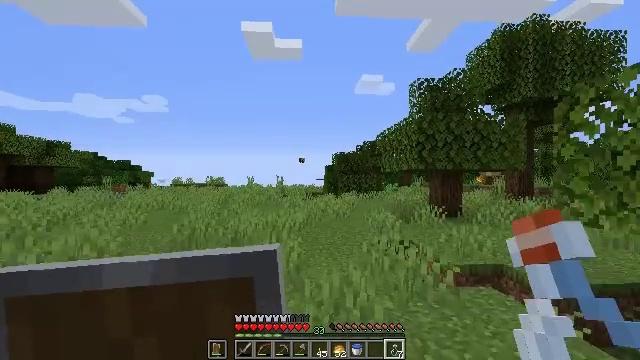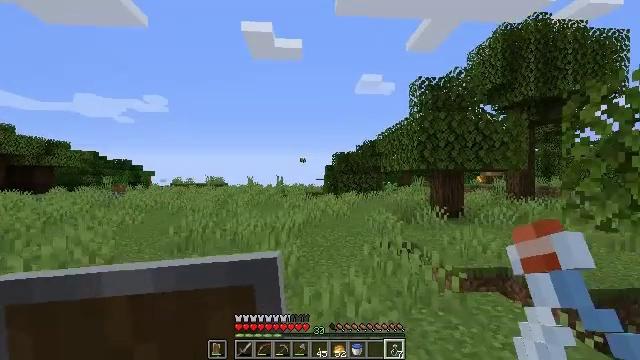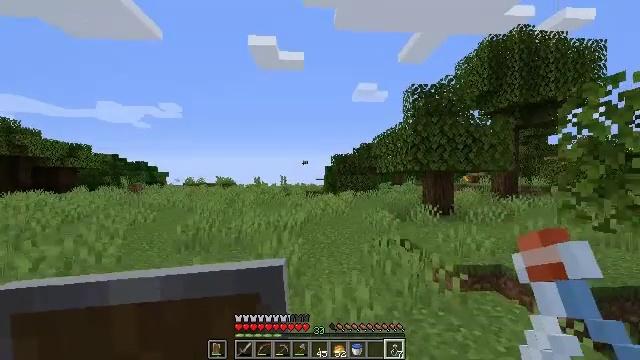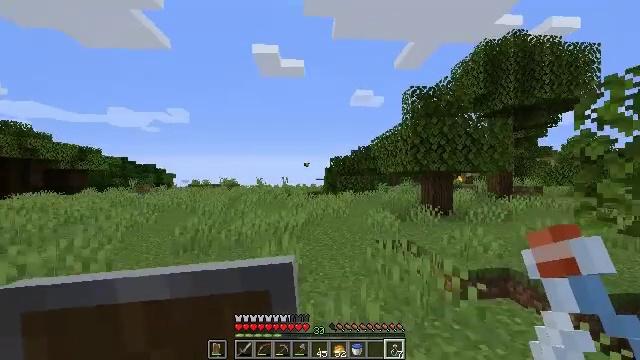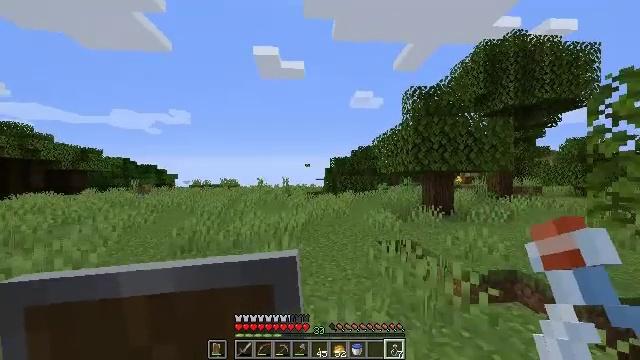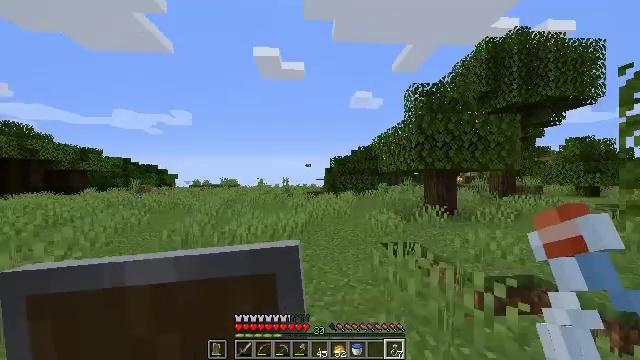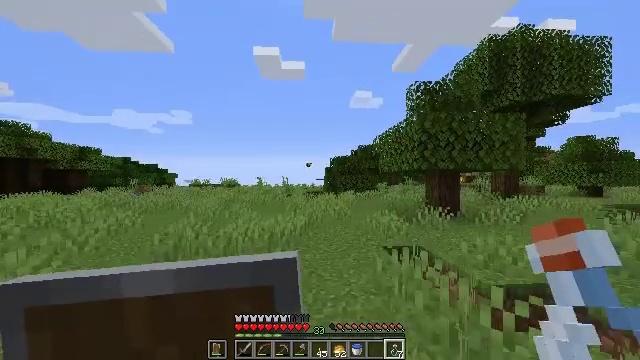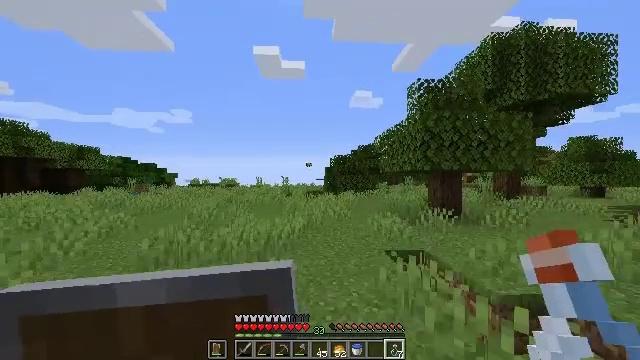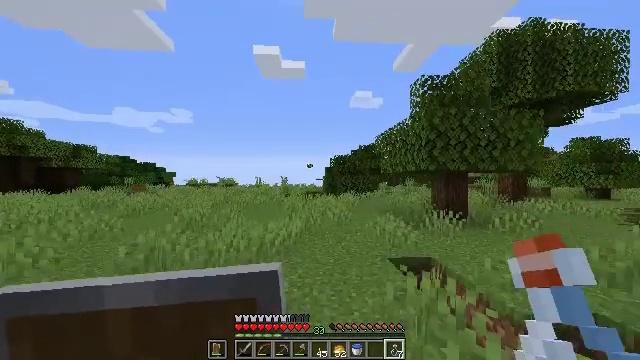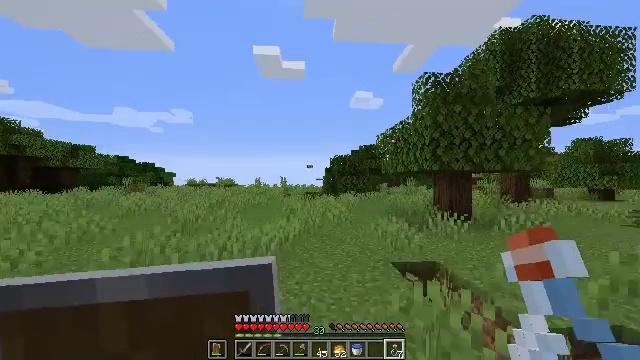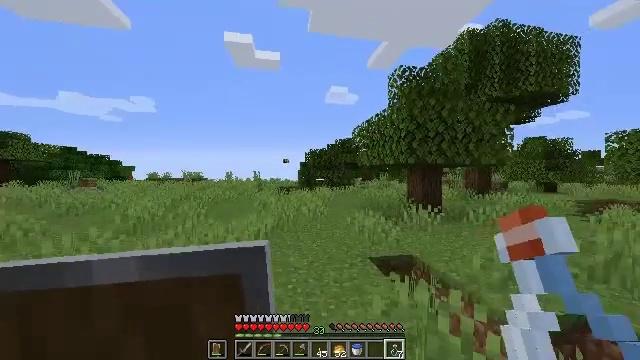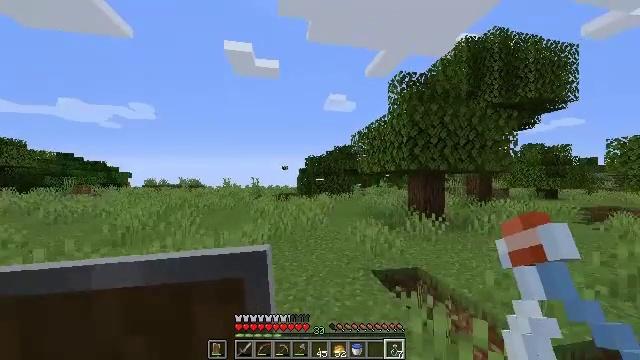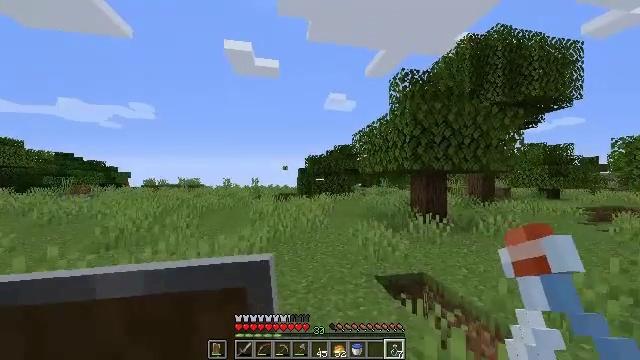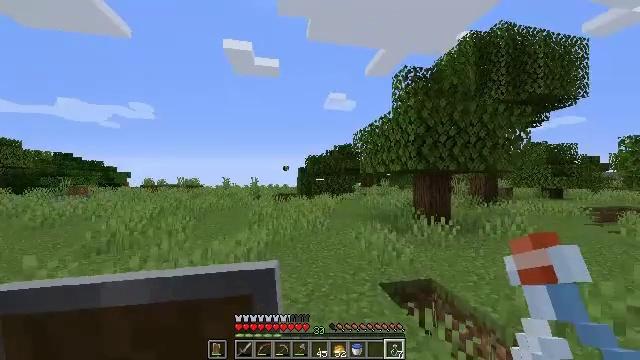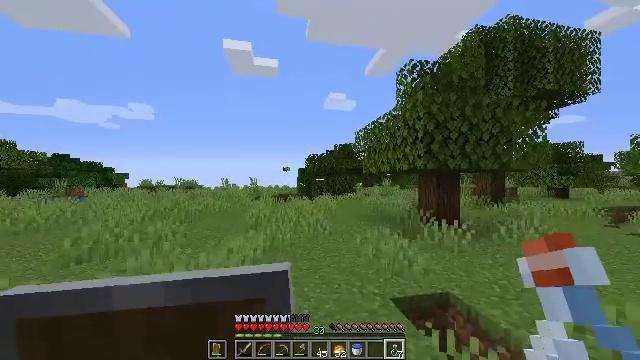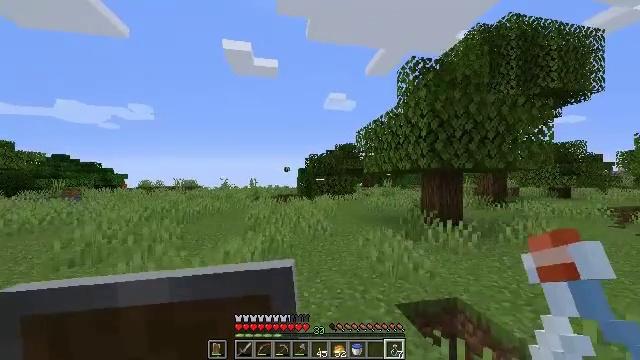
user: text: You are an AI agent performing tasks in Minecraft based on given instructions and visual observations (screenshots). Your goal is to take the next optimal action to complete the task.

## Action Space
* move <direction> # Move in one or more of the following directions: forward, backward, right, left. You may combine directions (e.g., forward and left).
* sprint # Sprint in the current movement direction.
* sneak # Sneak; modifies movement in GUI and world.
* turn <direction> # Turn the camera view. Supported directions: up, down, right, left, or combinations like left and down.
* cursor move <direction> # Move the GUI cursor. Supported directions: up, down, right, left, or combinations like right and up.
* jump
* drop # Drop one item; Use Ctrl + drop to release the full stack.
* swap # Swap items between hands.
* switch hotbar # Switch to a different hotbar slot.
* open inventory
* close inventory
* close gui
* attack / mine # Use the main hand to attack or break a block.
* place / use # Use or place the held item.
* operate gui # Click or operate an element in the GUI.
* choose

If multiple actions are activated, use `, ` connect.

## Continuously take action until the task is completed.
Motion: motion action
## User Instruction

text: Collect a dandelion flower.
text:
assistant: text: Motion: move forward, sprint
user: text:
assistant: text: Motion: move forward, sprint
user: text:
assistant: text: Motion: move forward, sprint
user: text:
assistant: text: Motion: move forward, sprint
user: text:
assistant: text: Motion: move forward, sprint
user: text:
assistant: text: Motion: move forward, sprint
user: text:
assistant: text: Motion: move forward
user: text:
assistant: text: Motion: move forward
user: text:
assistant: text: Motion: move forward
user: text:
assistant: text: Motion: move forward, turn right and down
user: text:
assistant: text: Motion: move forward, turn up
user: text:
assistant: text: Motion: move forward
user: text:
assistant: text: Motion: move forward
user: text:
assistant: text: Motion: move forward
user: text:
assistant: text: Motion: move forward
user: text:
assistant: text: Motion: move forward
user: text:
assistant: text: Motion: move forward
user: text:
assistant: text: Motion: move forward
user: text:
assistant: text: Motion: move forward
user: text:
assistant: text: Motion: move forward, turn left and up
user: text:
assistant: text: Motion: move forward, turn left and up
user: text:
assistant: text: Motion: move forward
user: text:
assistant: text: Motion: move forward
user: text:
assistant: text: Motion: move forward
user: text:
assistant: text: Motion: move forward, turn down
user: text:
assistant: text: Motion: move forward, turn right and down
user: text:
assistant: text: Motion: move forward, turn right
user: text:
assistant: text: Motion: move forward, turn right
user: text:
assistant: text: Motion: move forward, turn right
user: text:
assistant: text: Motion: move forward, turn right